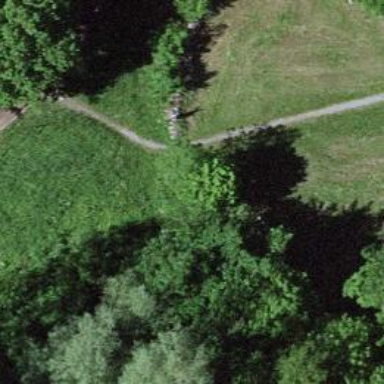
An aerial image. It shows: Path made of earth.